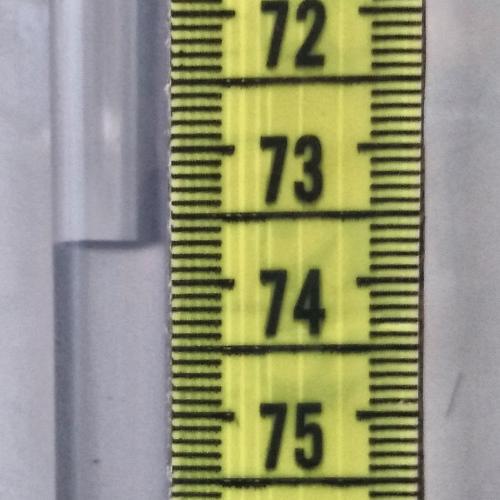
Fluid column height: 73.7 cm